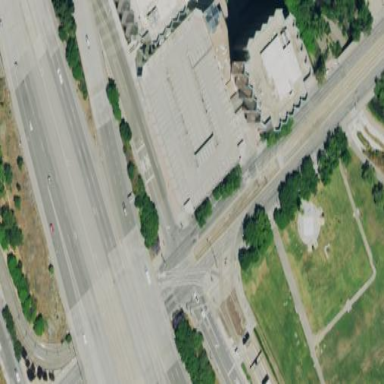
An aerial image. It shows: Part of building with dark gray roof.